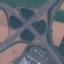
Label: Highway